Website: slack
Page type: payment
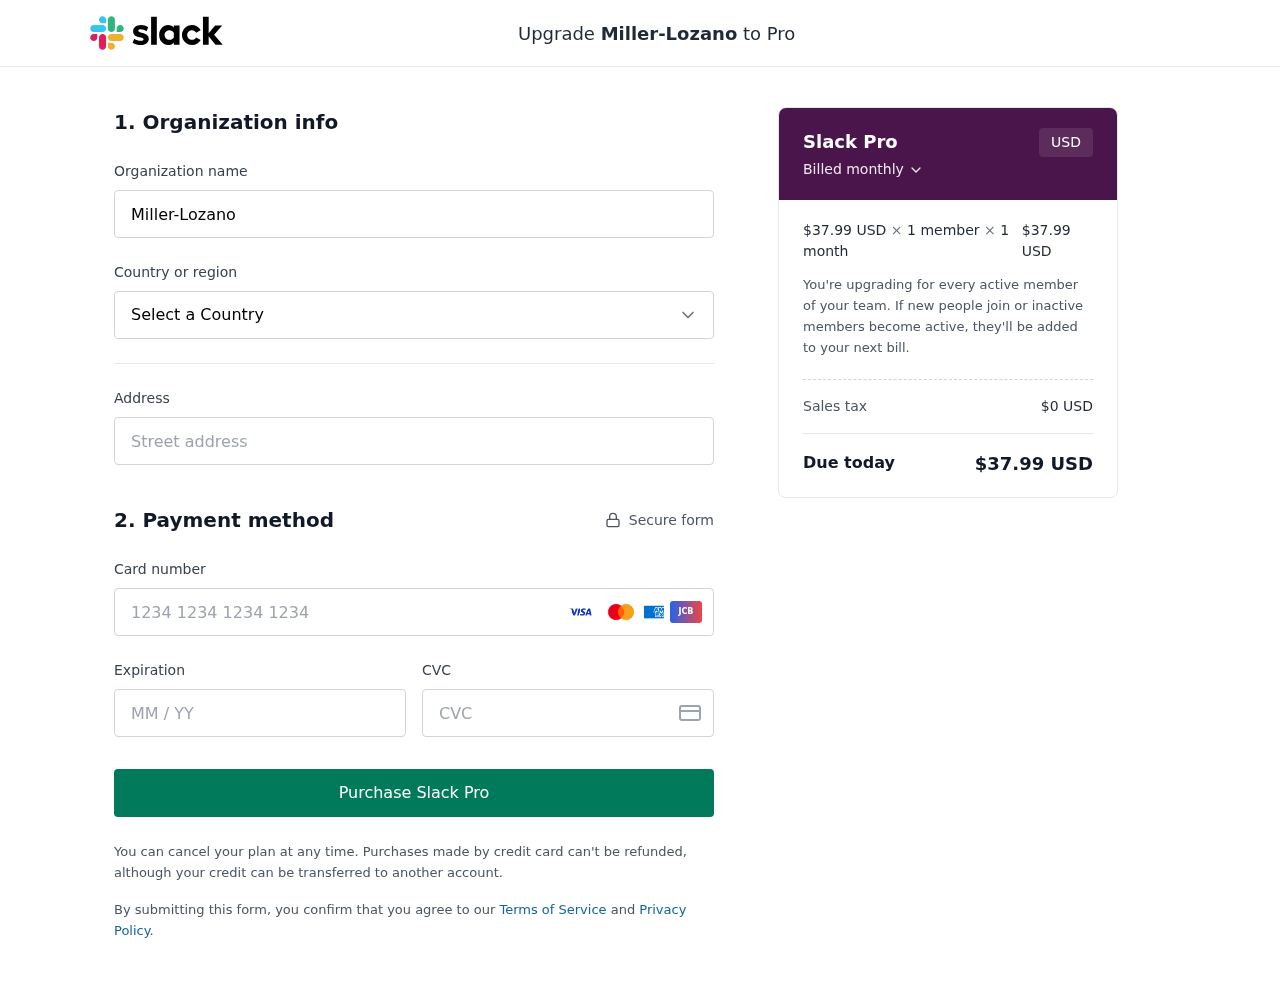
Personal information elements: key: PII_CARD_CVV
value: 375
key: PII_CARD_EXPIRY
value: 09/28
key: PII_CARD_NUMBER
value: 4211 8259 0785 2906
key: PII_COMPANY
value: Miller-Lozano
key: PII_COUNTRY
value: United States
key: PII_STREET
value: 16998 Shawn Falls
Product elements: key: PRODUCT1_PRICE
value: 37.99
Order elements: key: ORDER_SUBTOTAL
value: $37.99 USD
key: ORDER_TAX
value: $0 USD
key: ORDER_TOTAL
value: $37.99 USD